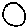
Label: moon